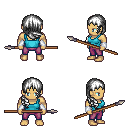
a pixel art fantasy rpg character, male body template, human, tanned skin, teal pirate shirt, magenta pants, white right-swept hairstyle, white cloth bracers, spear, four views (front, back, left, right), 2x2 character sprite sheet, small pixel art, hard edges, no anti-aliasing